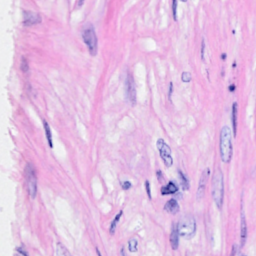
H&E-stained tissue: Breast